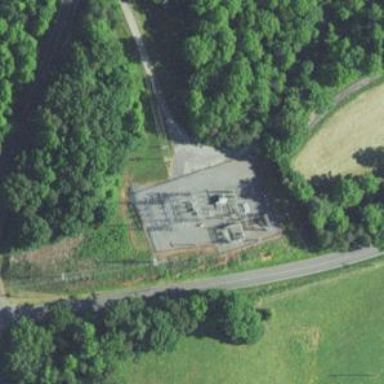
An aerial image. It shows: There is distribution substation enclosed by fence.